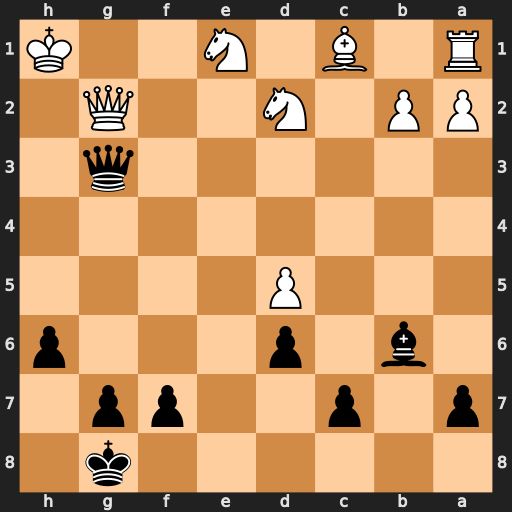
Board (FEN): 6k1/p1p2pp1/1b1p3p/3P4/8/6q1/PP1N2Q1/R1B1N2K
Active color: b
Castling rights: -
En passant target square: -
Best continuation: Qh4+ Qh2 Qxe1+